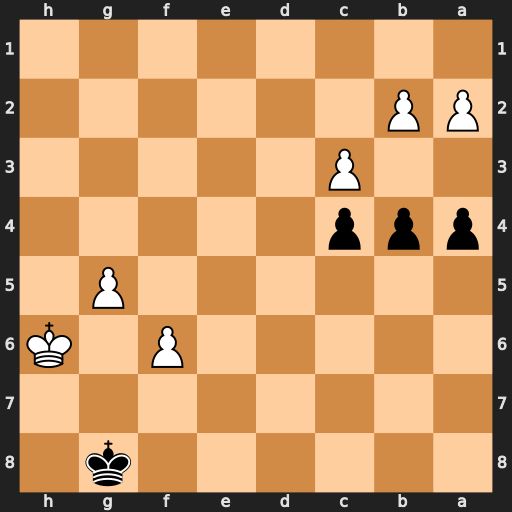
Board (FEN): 6k1/8/5P1K/6P1/ppp5/2P5/PP6/8
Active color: b
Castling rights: -
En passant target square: -
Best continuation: a3 bxa3 b3 g6 b2